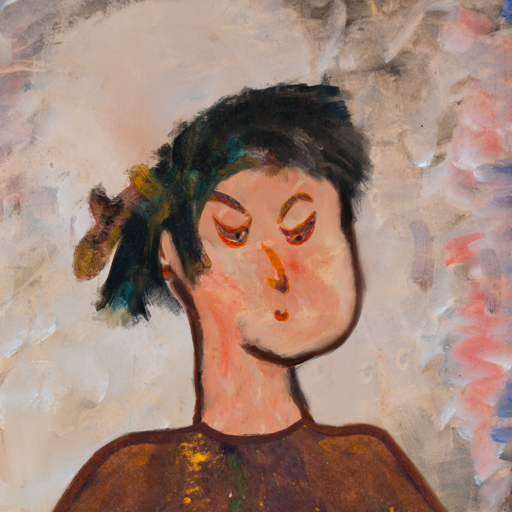
Background: Roy_Bahadur, Head And Neck Side: Roy_Bahadur, Face Side: Hypocrite, Bust: Comrade, Hair Side: Pipe, Head Accessory: Blank, Second Necklace: Blank, Necklace: Blank, Baby: Blank